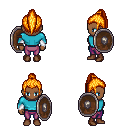
a pixel art fantasy rpg character, female body template, human, dark skin, teal long-sleeve shirt, magenta pants, light blonde long topknot hairstyle, white cloth bracers, brown shoes, shield, four views (front, back, left, right), 2x2 character sprite sheet, small pixel art, hard edges, no anti-aliasing